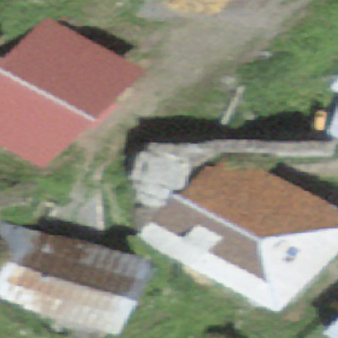
Label: other